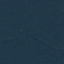
Land use / land cover: Forest